Interaction volume radius: 10 \u00c5
Interaction volume height: 10 \u00c5
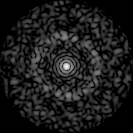
Disorder parameter: 0.8343